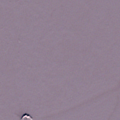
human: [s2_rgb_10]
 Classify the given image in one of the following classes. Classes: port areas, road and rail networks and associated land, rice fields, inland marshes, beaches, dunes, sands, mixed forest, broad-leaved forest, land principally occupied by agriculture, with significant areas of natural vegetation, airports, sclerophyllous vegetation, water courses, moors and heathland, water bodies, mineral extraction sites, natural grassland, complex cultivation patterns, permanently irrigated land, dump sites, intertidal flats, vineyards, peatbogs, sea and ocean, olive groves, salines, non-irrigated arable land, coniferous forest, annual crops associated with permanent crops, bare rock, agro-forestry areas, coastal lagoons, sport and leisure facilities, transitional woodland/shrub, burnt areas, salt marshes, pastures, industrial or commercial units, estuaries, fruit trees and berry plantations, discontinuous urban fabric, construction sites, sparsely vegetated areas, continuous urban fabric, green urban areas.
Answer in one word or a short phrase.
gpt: sea and ocean